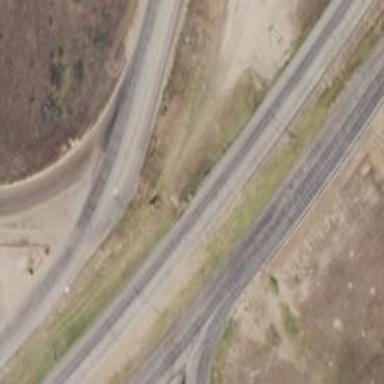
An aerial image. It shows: Secondary road with frontage access.